Question: I had a project and everything was working and then for some reasons I had to do a new checkout from the repository and now my IDE is not working. Where there used to be a menu for run as application---there is now only some mobile selection. I just want to run this as a java class. Why can't I?

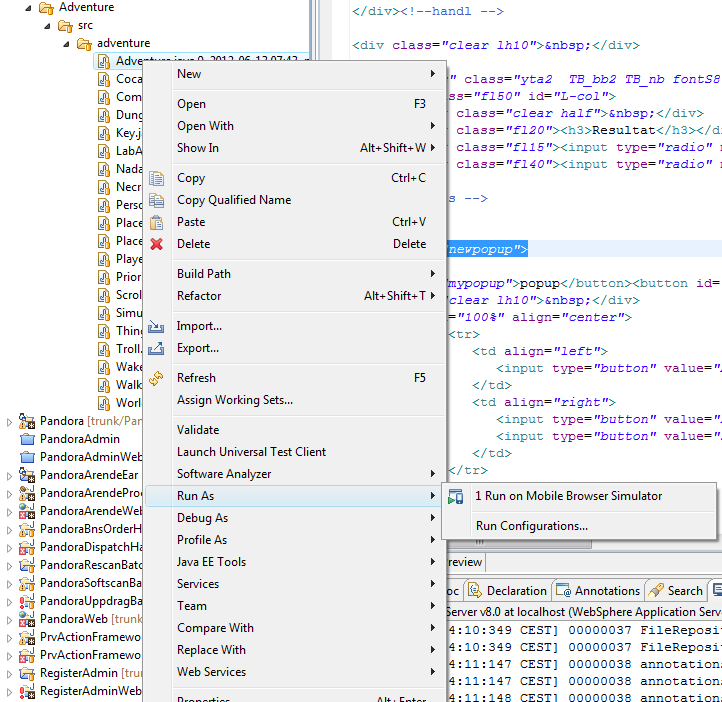
Answer: Src is not a source folder, so your source is not compiled and cannot be run. The hollow J in the icon indicates exactly this.
Add src to the build path.